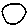
Label: circle